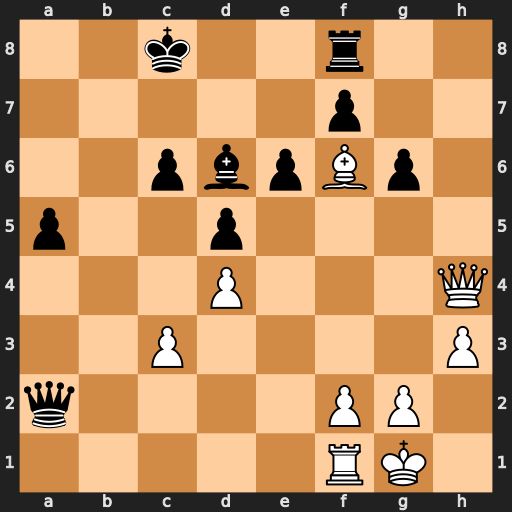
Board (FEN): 2k2r2/5p2/2pbpBp1/p2p4/3P3Q/2P4P/q4PP1/5RK1
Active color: w
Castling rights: -
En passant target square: -
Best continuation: Be7 Bxe7 Qxe7 Rd8 Qxf7